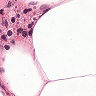
Metastatic tissue present: no